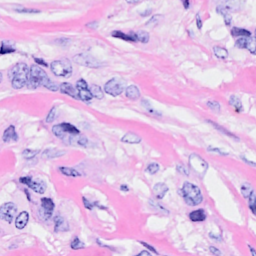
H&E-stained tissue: Breast